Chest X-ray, AP view. Patient: 57 years old, sex F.
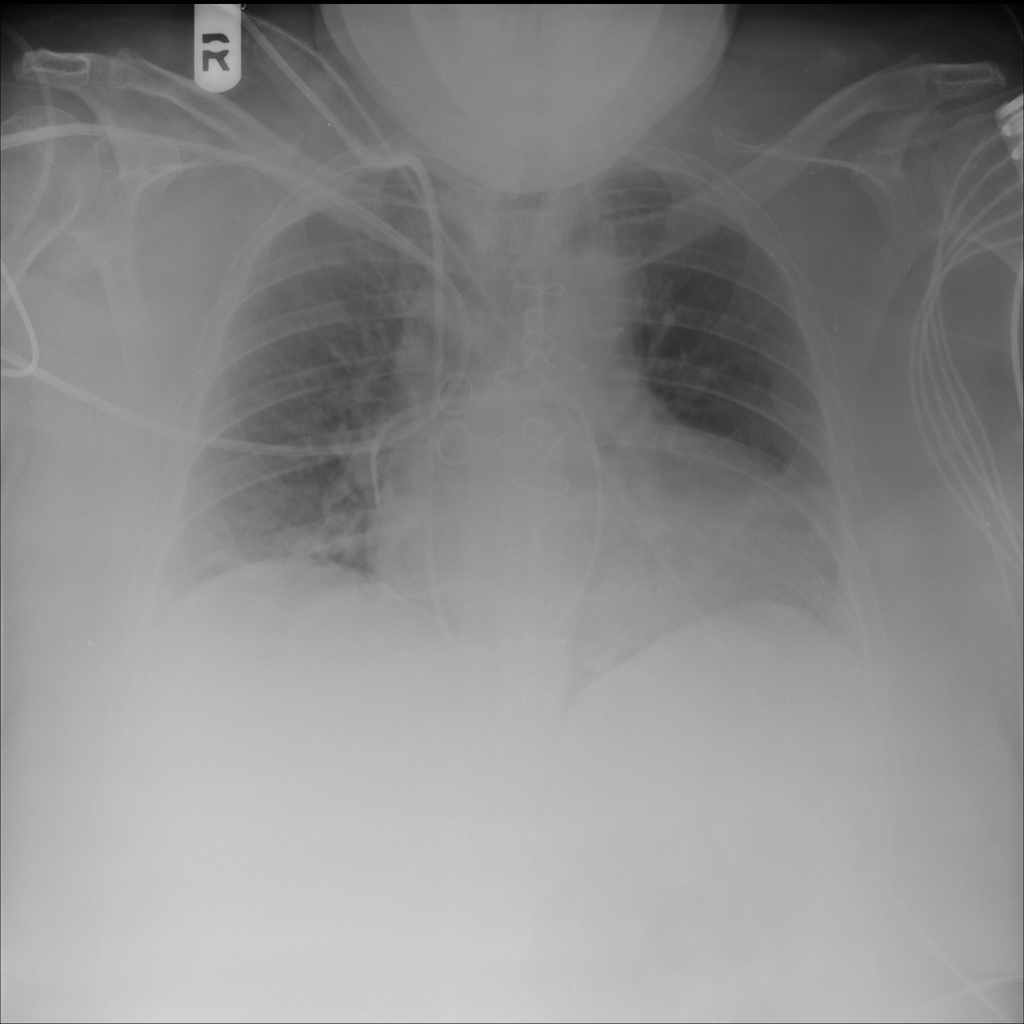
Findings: No Finding